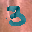
Label: 3